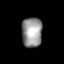
Tissue: lung
Cell type: Epithelial cells
Senescence score: 0.1749
Nuclear area (px): 606
Mean DAPI intensity: 149.812